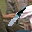
Label: 1